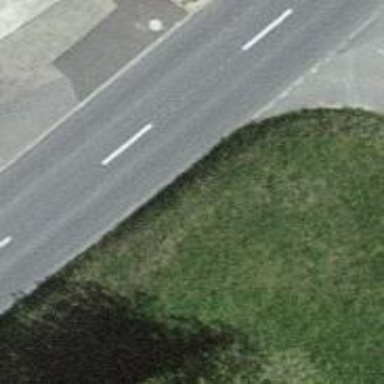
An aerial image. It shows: Bus stop along the road.